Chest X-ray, PA view. Patient: 62 years old, sex M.
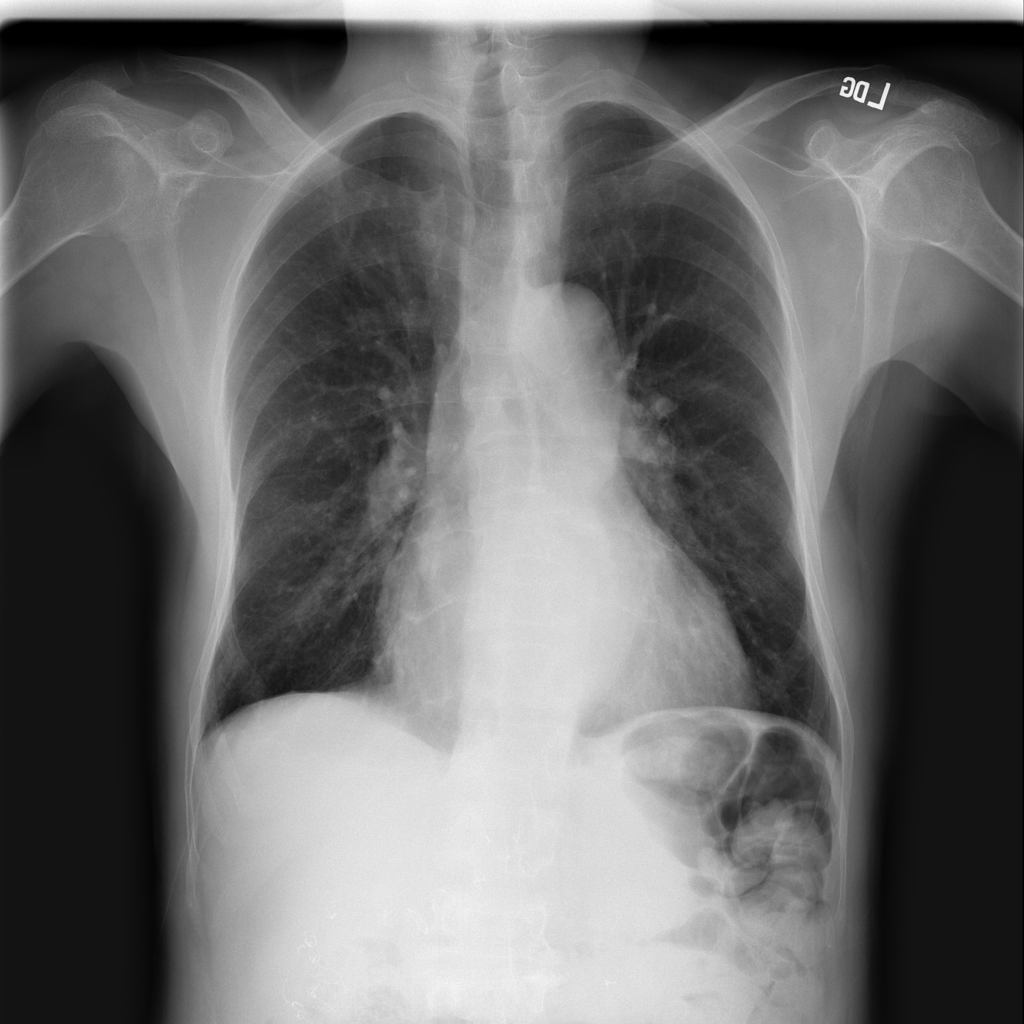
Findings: No Finding